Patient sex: M
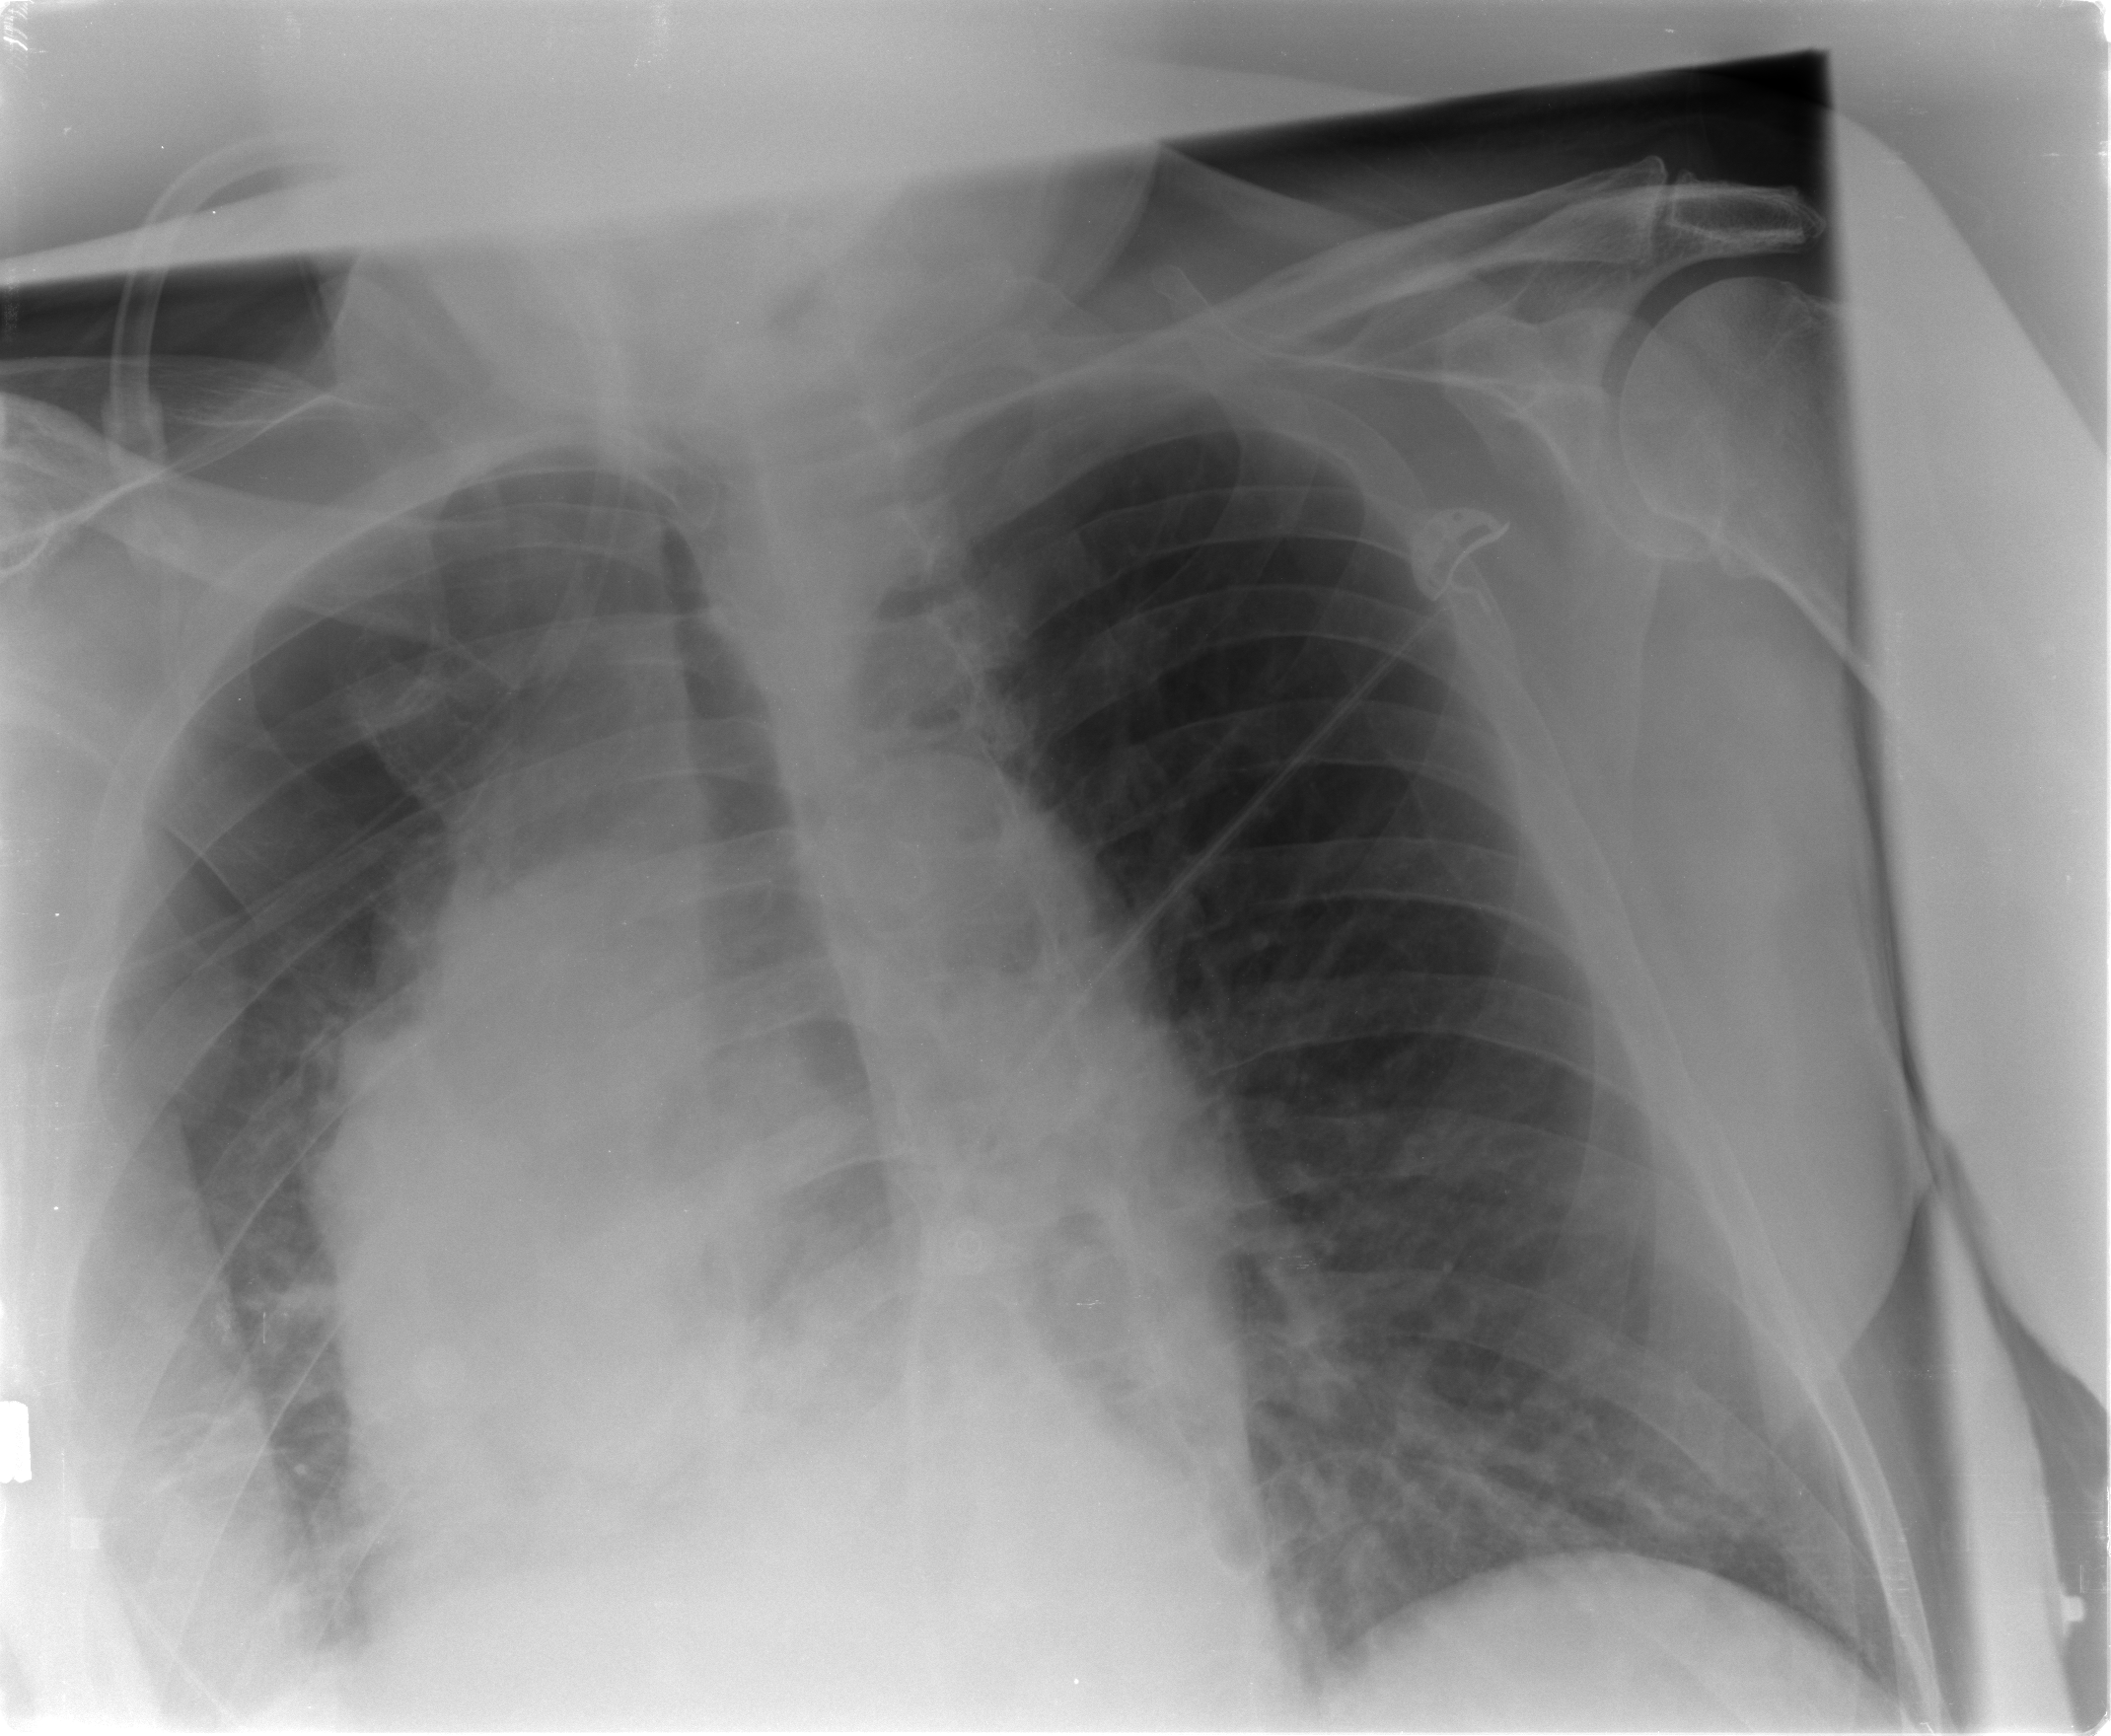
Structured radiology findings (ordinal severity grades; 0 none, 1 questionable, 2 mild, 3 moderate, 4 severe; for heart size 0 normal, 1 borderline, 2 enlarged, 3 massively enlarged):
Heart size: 0
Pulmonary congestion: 0
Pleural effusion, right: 2
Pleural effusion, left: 0
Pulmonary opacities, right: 0
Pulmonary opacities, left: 0
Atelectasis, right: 2
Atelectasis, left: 0